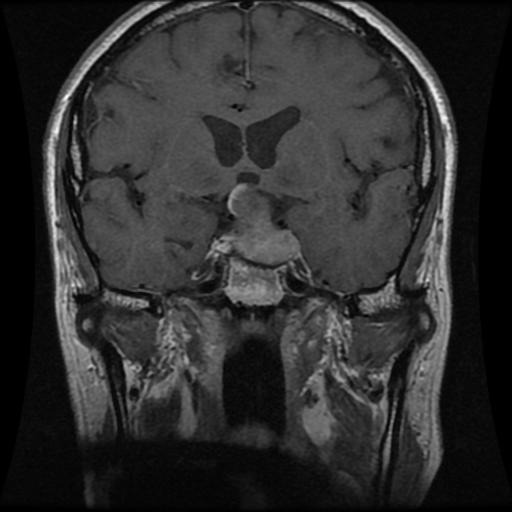
Label: pituitary